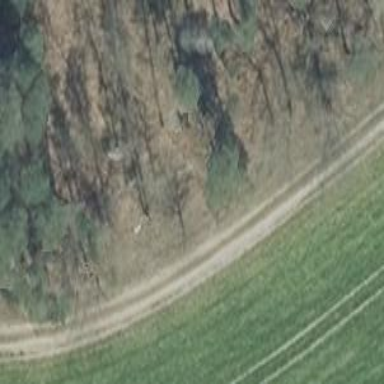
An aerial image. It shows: Hunting stand.